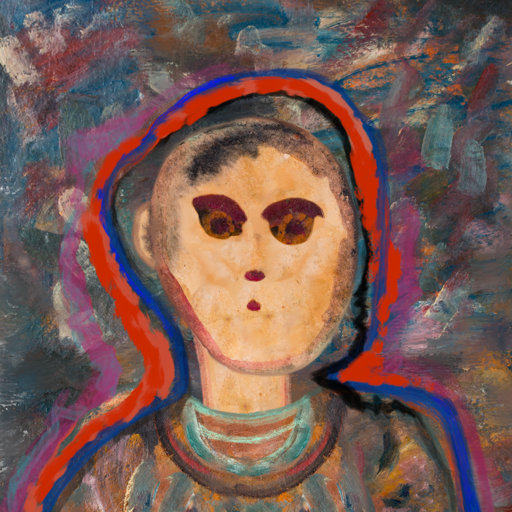
Background: Boggyland, Head And Neck Front: Childish, Face Front: Doll, Bust: Boggyland, Hair Front: Experience, Head Accessory: Blank, Second Necklace: Blank, Necklace: Blank, Baby: Blank